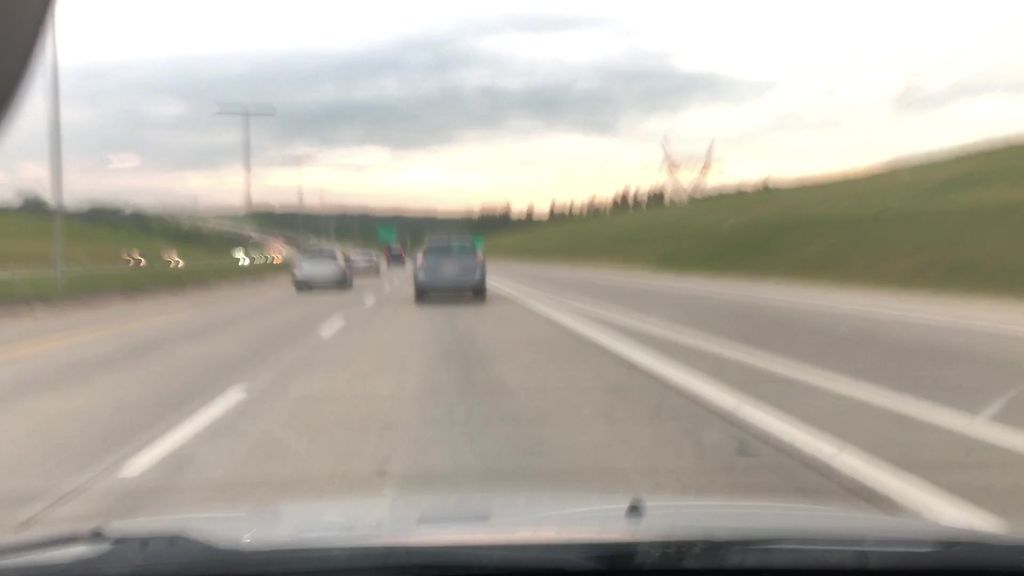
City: edmonton